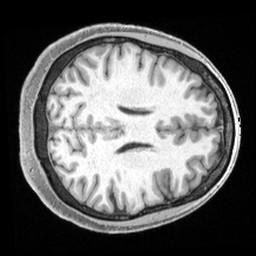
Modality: T1w
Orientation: axial